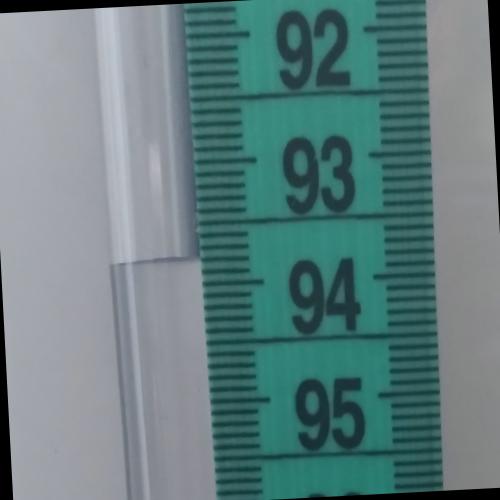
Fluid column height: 93.8 cm